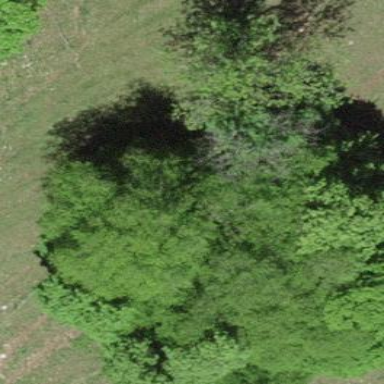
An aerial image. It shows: Forest with broadleaved trees that are deciduous.